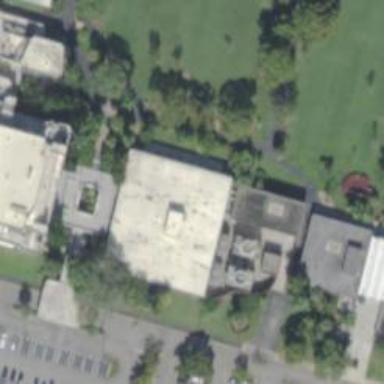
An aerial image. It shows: University building.